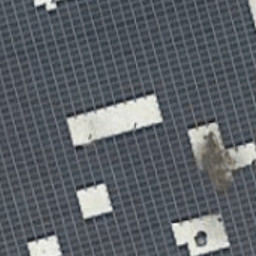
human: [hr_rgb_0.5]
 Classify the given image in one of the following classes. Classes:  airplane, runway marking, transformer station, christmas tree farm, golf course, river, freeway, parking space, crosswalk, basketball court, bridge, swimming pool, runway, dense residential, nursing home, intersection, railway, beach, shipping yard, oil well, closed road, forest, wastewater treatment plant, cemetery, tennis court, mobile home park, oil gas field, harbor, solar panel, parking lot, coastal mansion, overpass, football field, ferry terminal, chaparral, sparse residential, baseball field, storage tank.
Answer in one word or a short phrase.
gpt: solar panel